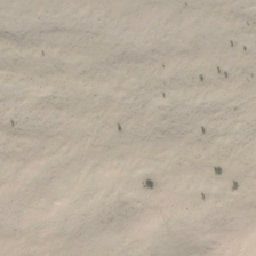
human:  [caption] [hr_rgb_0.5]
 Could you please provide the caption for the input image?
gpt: There are ditches of different sizes in the pale yellow desert

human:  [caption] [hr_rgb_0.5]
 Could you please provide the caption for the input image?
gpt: There are pits of different sizes in thin yellow desert

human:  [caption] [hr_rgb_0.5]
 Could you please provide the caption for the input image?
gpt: Small holes in the Yellow Sea

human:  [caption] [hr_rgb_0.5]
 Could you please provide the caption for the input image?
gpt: There are pits of different sizes in the pale yellow desert

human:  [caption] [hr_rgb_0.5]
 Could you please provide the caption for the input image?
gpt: There are different-sized graves in the pale yellow desert